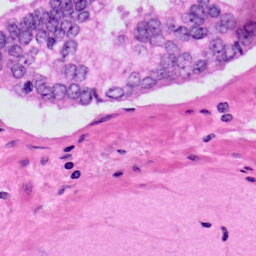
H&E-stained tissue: Prostate